Question: I'm trying to find iFrame Web Element but i'm getting "No Such Element Excecption".
This is the way that i'm trying to locate the iFrame:
'''
@FindBy(id="iframe_uz04pghfaa")
public WebElement ifrmContactIframe;
public void SwitchToIframe() throws ParserConfigurationException, SAXException, IOException
{
try
{
ifrmContactIframe.isDisplayed(); //if the element is displayed it means that he exist
driver.switchTo().frame(ifrmContactIframe);
}
catch (Exception e)
{
fail("Element does not exist");
}
}
'''
HTML Snapshot:

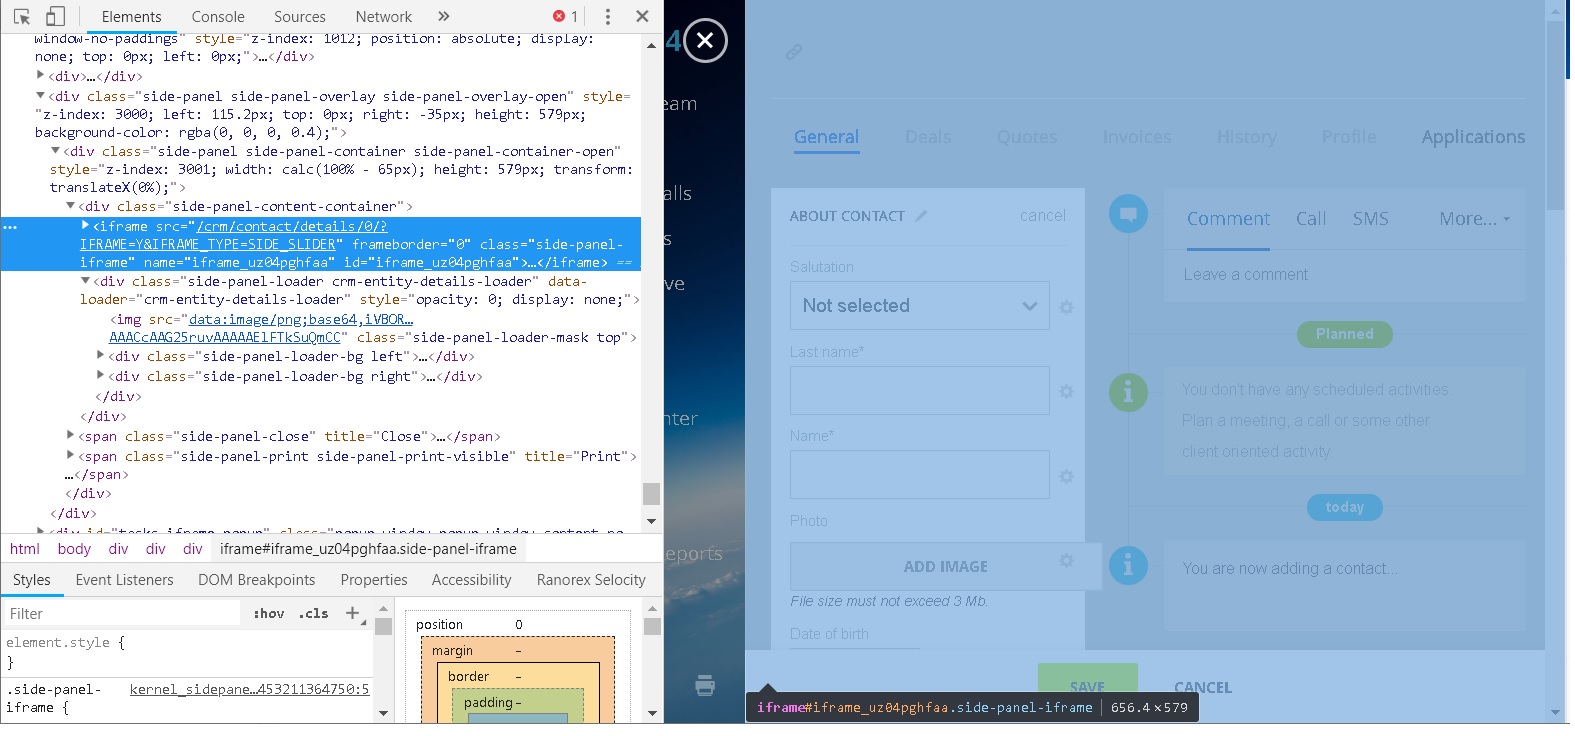
Answer: Most likely your frame is being generated randomly,In Your method, Try Following:
'''
try
{
List<WebElement> totalFrames = driver.findElements(By.cssSelector("*[id^='iframe_'"));
System.out.println("Total FRMAES =" + totalFrames .size());
ifrmContactIframe = totalFrames.get(0);
ifrmContactIframe.isDisplayed(); //if the element is displayed it means that he exist
driver.switchTo().frame(ifrmContactIframe);
}
catch (Exception e)
{
fail("Element does not exist");
}
'''